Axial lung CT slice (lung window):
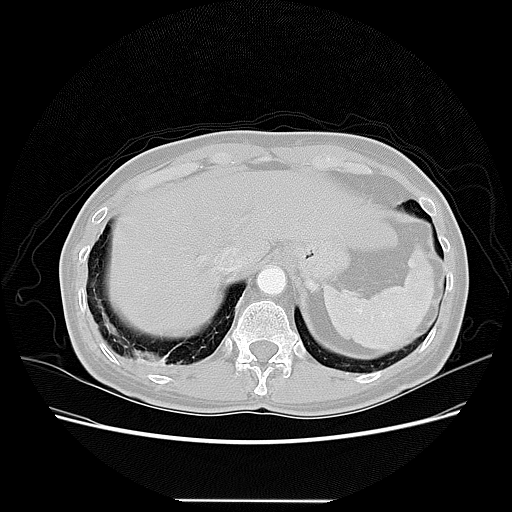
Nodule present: no